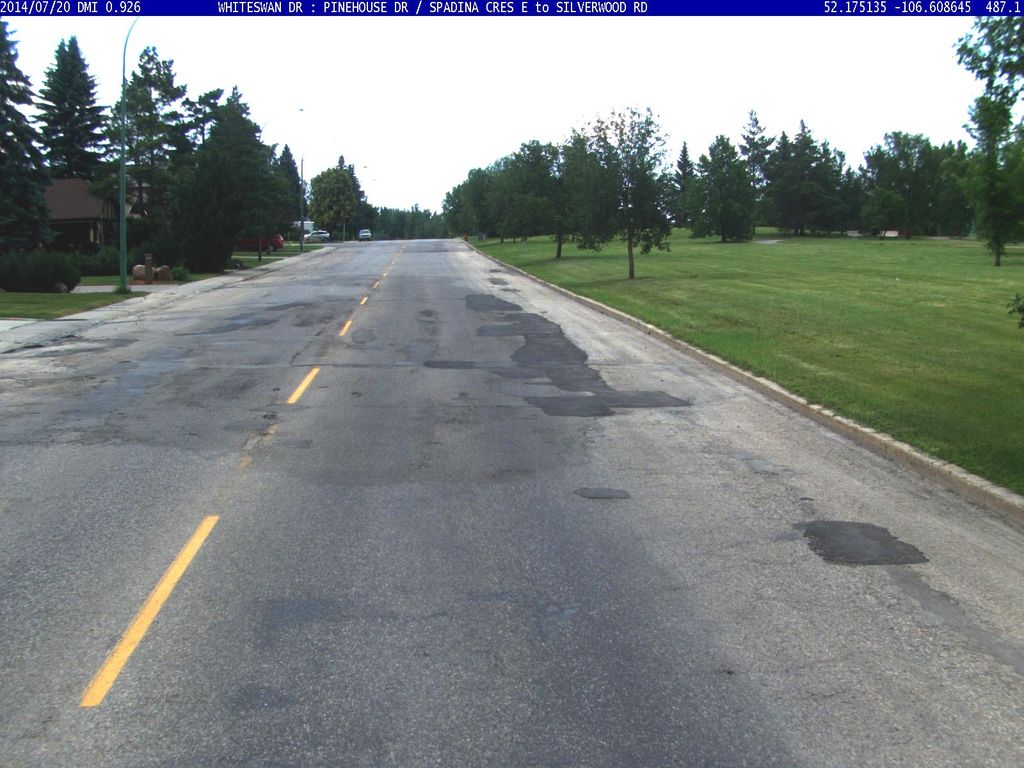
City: saskatoon